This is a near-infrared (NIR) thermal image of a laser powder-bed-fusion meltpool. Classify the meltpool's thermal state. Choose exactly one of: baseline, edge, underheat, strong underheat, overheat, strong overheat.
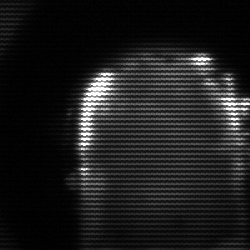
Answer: baseline